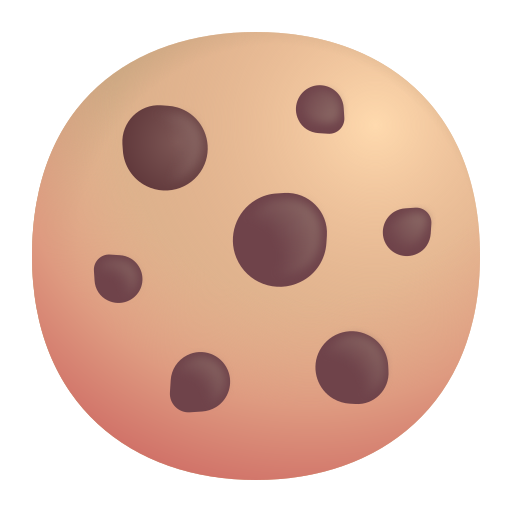
cookie color